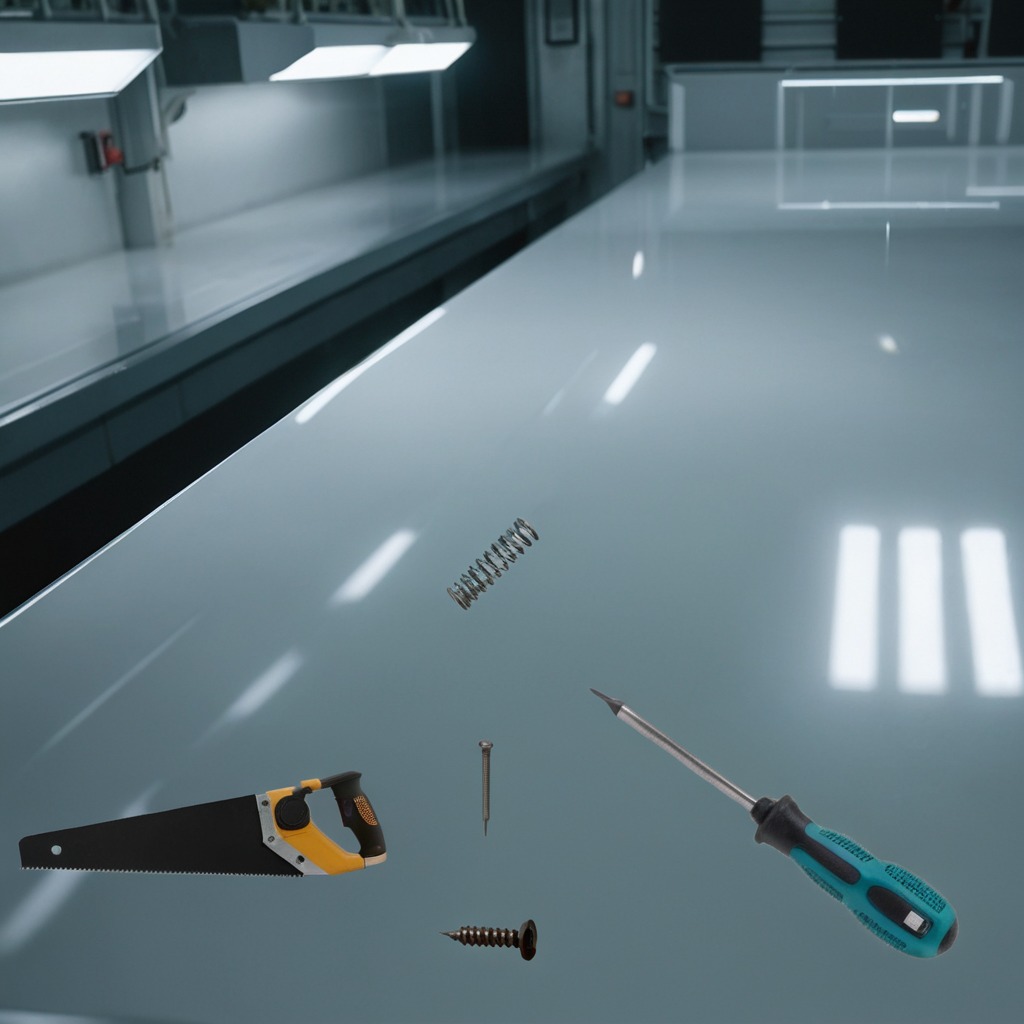
A metal machine screw, an iron nail, a coiled metal spring, a handheld metal saw, and a screwdriver are lying on the table.